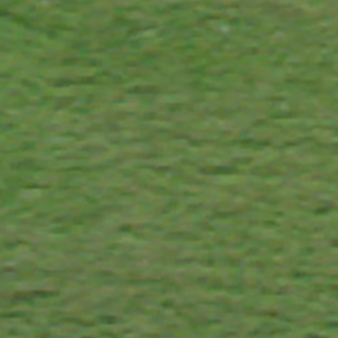
Label: other